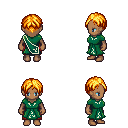
a pixel art fantasy rpg character, female body template, human, dark skin, sash dress, red pants, light blonde parted hairstyle, four views (front, back, left, right), 2x2 character sprite sheet, small pixel art, hard edges, no anti-aliasing